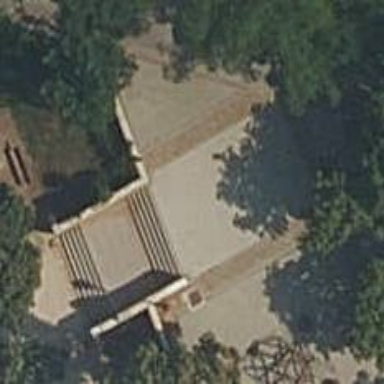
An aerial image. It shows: Steps made of paving stones.